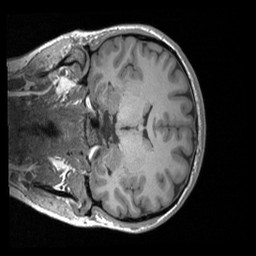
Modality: T1w
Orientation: coronal
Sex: female
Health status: ill
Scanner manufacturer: siemens
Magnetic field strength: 3 T
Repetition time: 1.66 s
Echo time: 0.00254 s